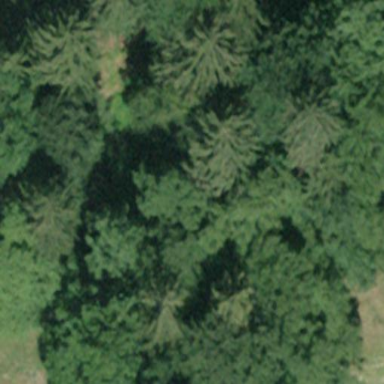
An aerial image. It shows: Forest area.